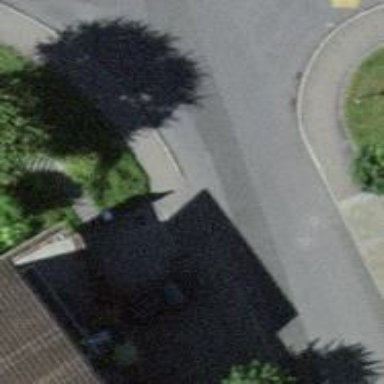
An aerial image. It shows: Kerb barrier.